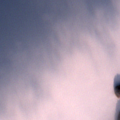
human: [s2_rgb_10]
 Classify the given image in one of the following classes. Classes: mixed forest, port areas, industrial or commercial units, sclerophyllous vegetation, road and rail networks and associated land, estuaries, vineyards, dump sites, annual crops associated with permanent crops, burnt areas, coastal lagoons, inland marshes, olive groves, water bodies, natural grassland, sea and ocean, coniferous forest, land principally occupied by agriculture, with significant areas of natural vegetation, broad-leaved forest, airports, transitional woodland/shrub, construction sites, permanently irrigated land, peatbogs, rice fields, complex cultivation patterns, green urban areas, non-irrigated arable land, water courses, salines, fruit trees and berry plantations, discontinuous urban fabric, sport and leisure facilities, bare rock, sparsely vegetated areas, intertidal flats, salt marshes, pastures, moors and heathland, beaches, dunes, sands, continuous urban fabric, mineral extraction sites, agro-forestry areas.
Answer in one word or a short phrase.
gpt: coniferous forest, water bodies